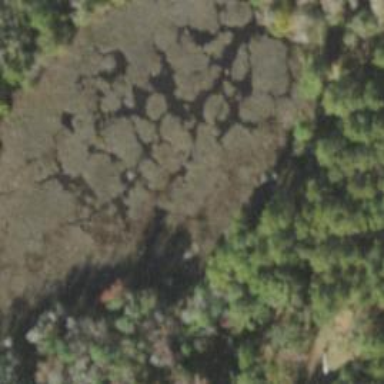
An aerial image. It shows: Marshy wetland area.